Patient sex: F
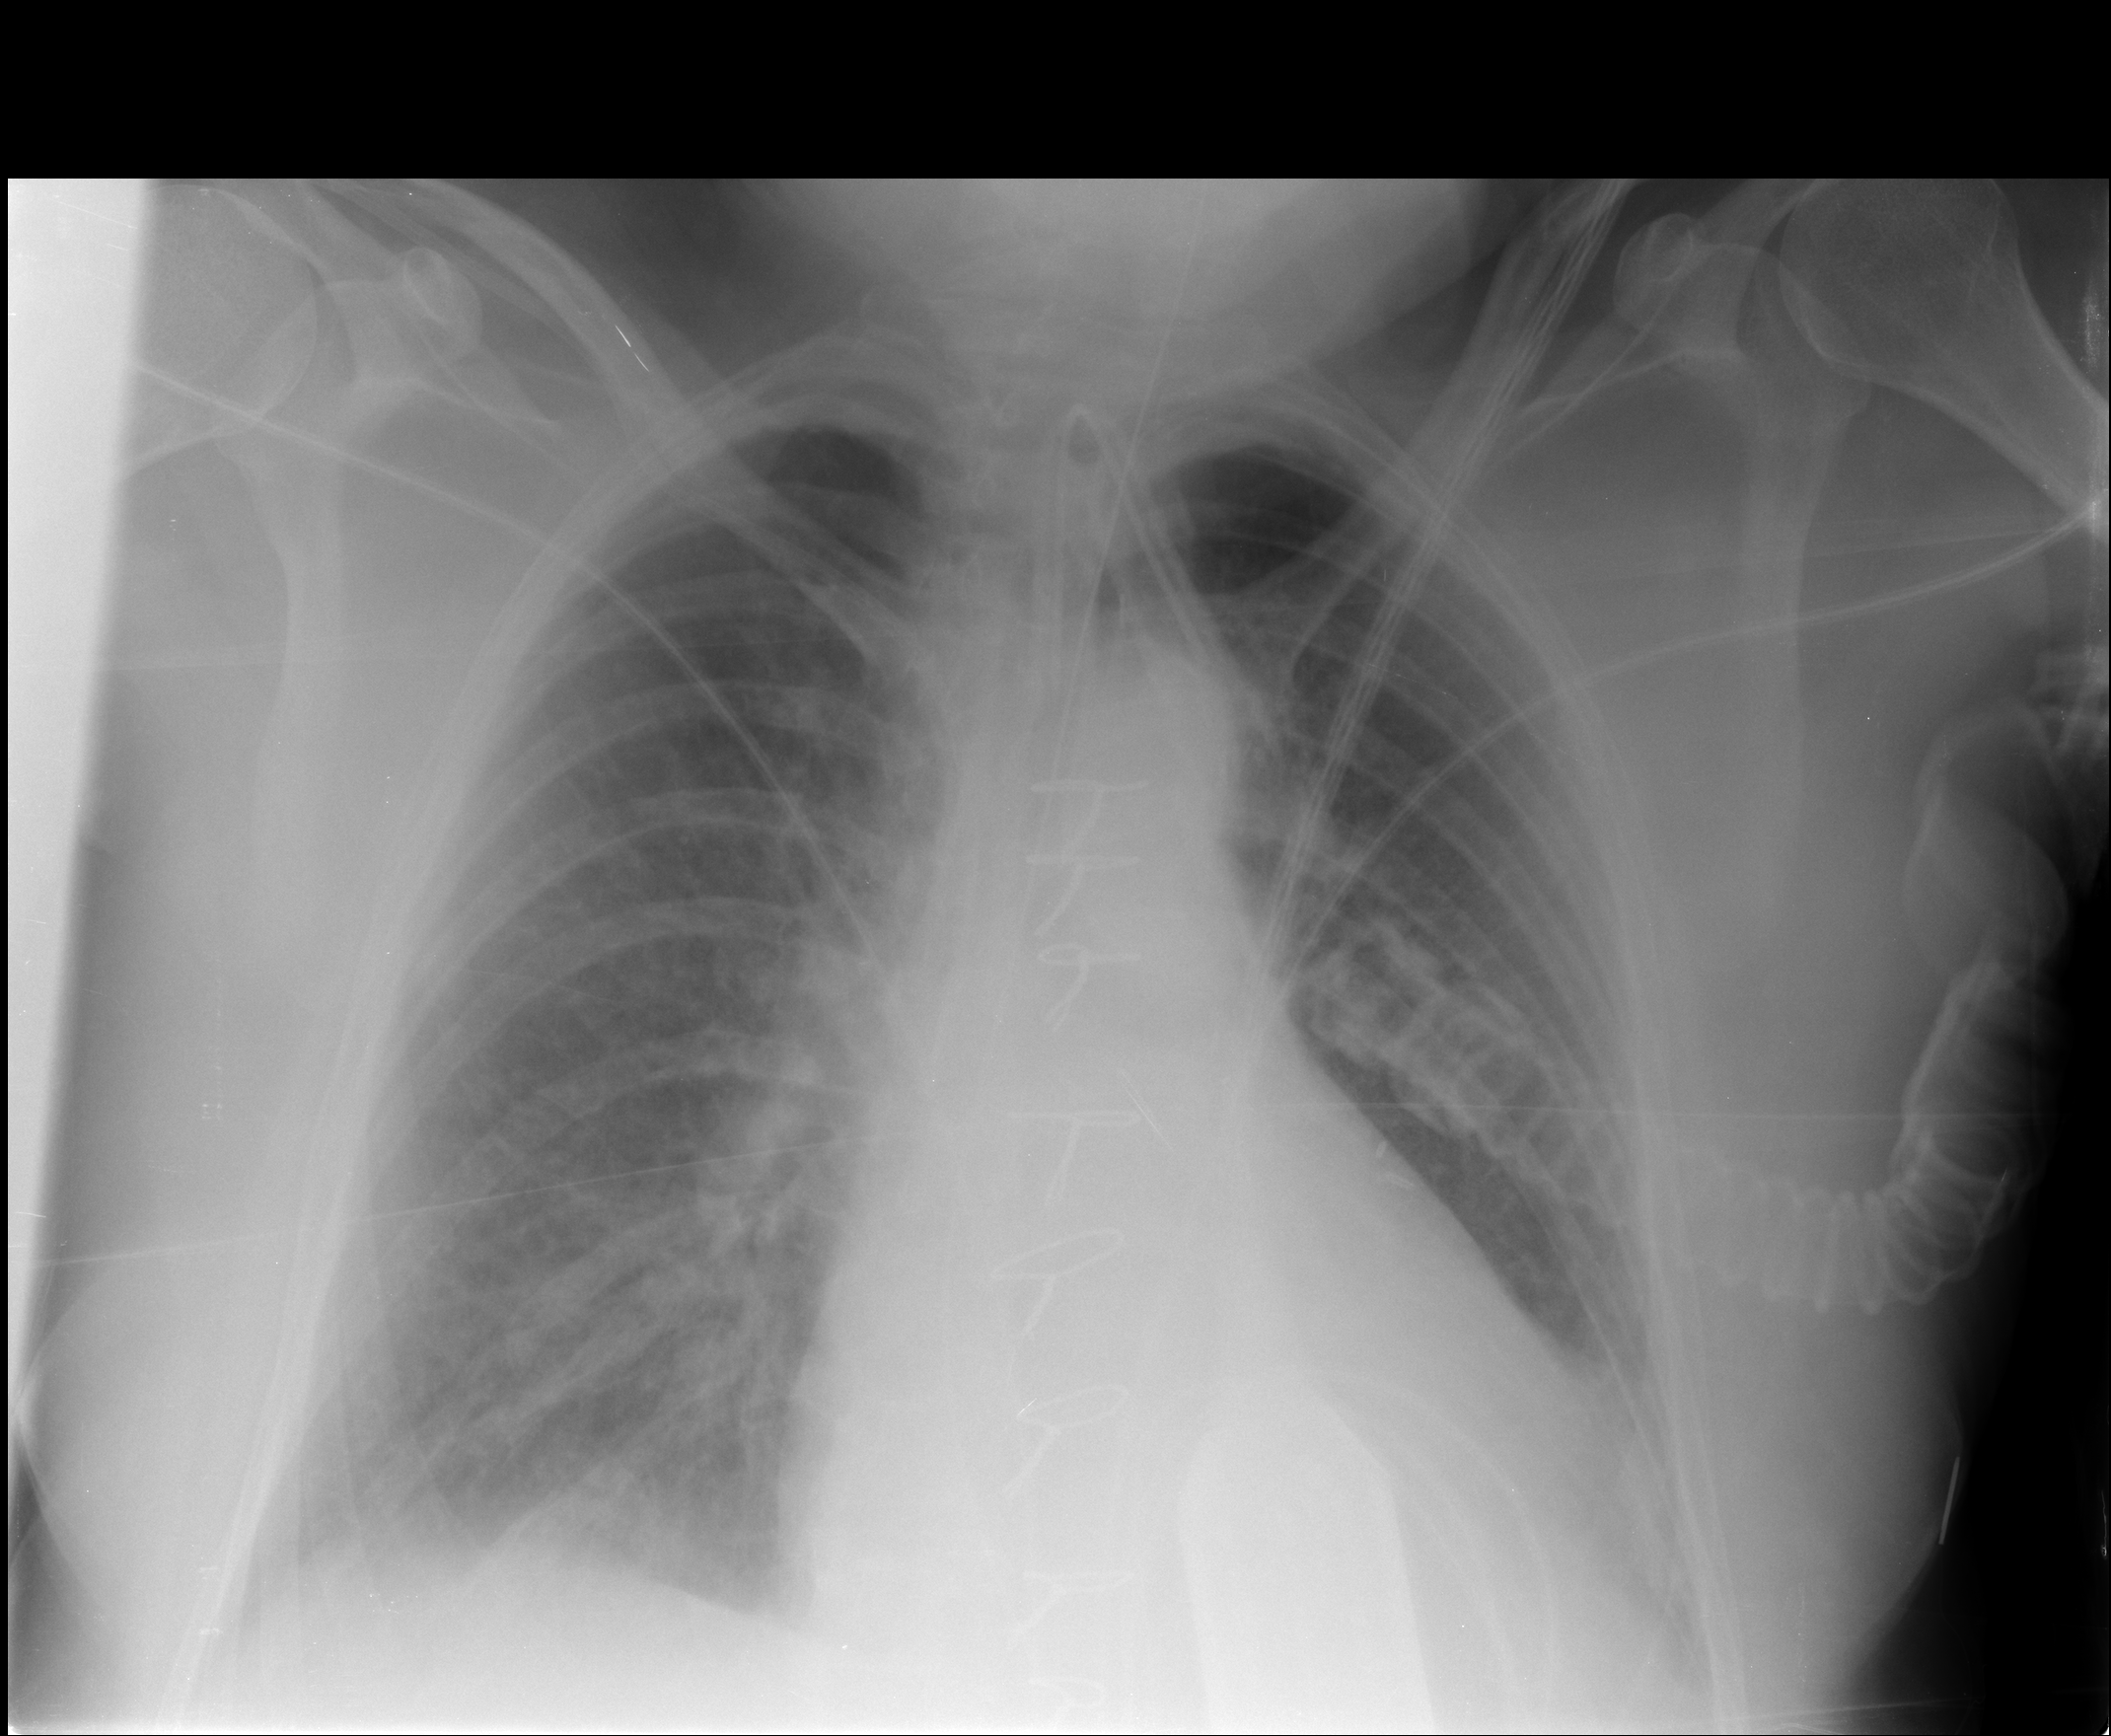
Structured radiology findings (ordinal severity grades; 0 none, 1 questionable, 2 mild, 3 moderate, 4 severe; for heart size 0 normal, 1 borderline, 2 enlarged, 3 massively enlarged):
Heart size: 2
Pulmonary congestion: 2
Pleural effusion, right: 1
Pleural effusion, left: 1
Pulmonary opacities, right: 1
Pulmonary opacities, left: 0
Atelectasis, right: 2
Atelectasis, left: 2